高二 · 立体几何学
水以匀速注入如图容器中, 试找出与容器对应的水的高度 $h$ 与时间 $t$ 的函数关系图象 ( )

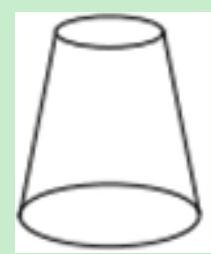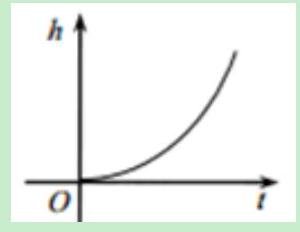
A.B.C.D.
答案: A
解析: 解答: 由于容器上细下粗, 所以水以横速注入水, 开始阶段高度增加的慢, 以后高度增加的越来越快, 因此 $h$ 与 $t$ 图象越来越陡峭, $\frac{\Delta h}{\Delta t}$ 原来越大, 选 $A$分析: 本题主要考查了变化的快慢与变化率, 解决问题的关键是根据 $\frac{\Delta h}{\Delta t}$ 进行具体分析即可.